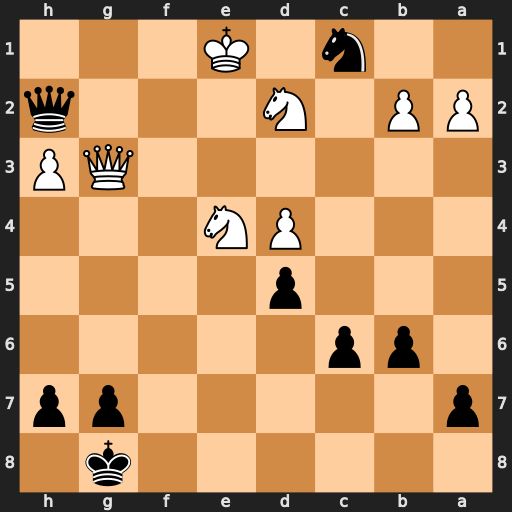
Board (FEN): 6k1/p5pp/1pp5/3p4/3PN3/6QP/PP1N3q/2n1K3
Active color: b
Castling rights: -
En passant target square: -
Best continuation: Qe2#